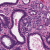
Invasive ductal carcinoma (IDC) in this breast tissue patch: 0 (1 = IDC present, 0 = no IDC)